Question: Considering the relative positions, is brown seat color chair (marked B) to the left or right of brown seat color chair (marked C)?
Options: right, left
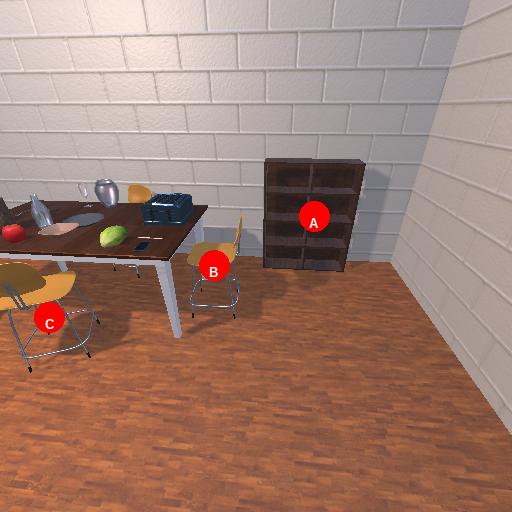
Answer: right